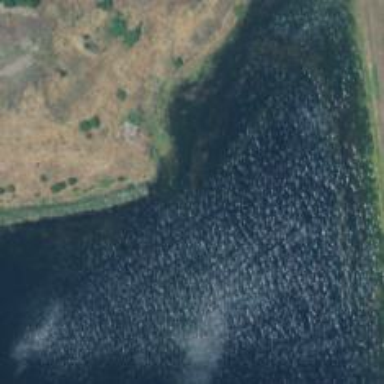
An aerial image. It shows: Dam across waterway.